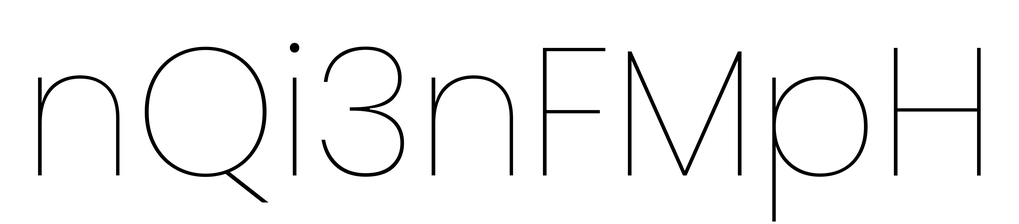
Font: Poppins-Thin